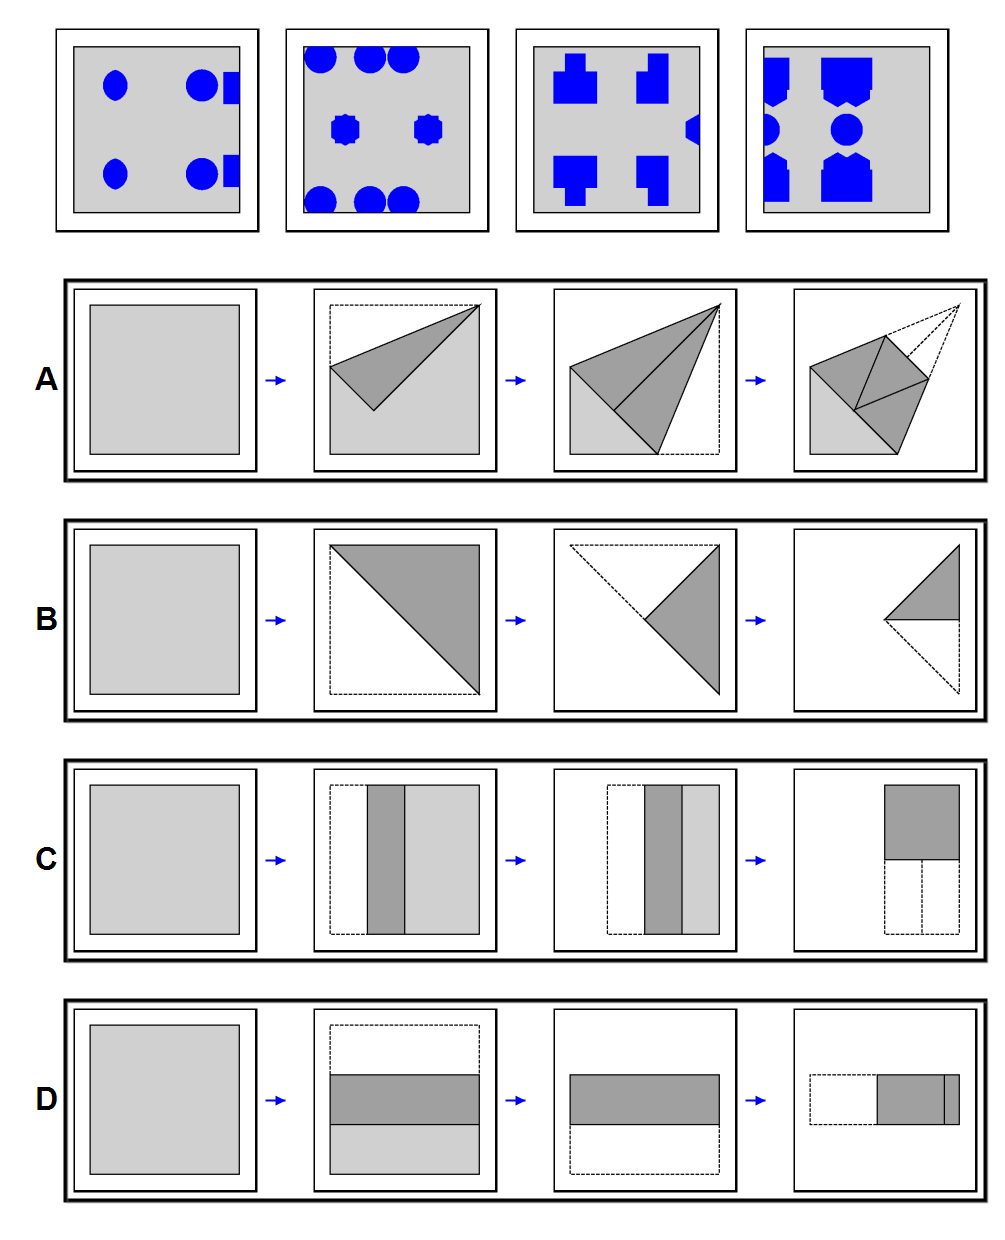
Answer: C